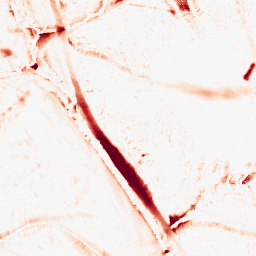
Category: morphological
Decomposition family: morphological_ellipse
Decomposition parameters: operation: opening
width: 20
height: 20
Upsampling method: bicubic_3x
Upsampling parameters: scale: 3
Upsampling scale: 3